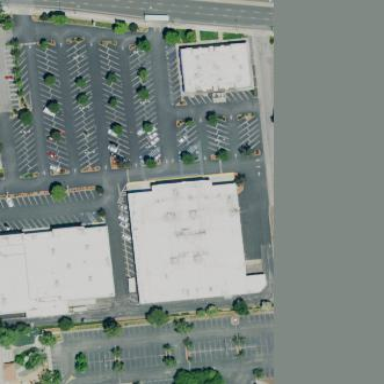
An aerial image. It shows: Retail building.